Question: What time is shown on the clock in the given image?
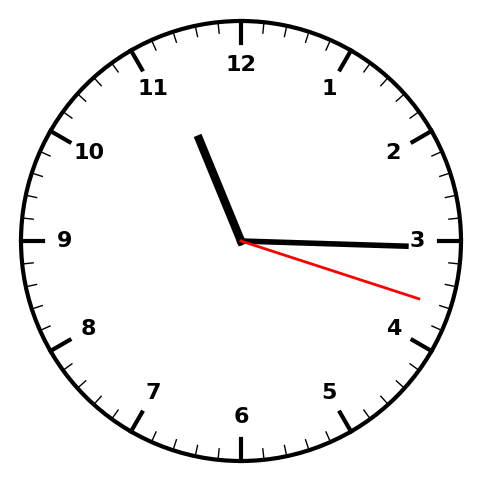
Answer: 11:15:18